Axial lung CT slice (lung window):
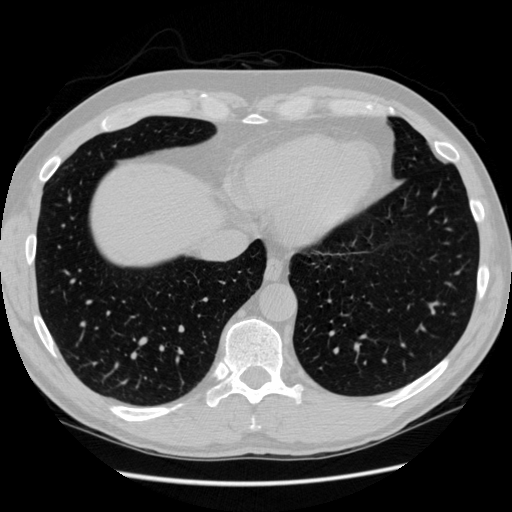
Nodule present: no